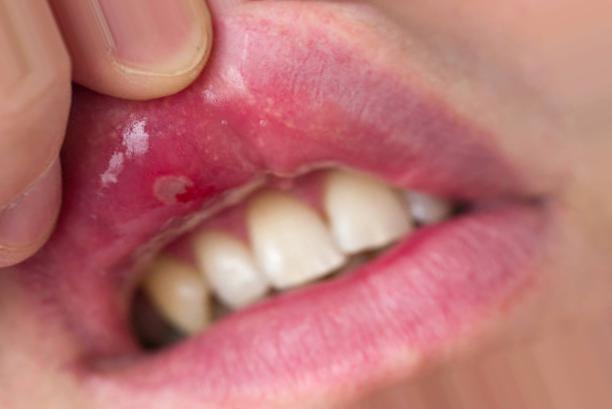
Condition: Mouth Ulcer